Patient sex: F
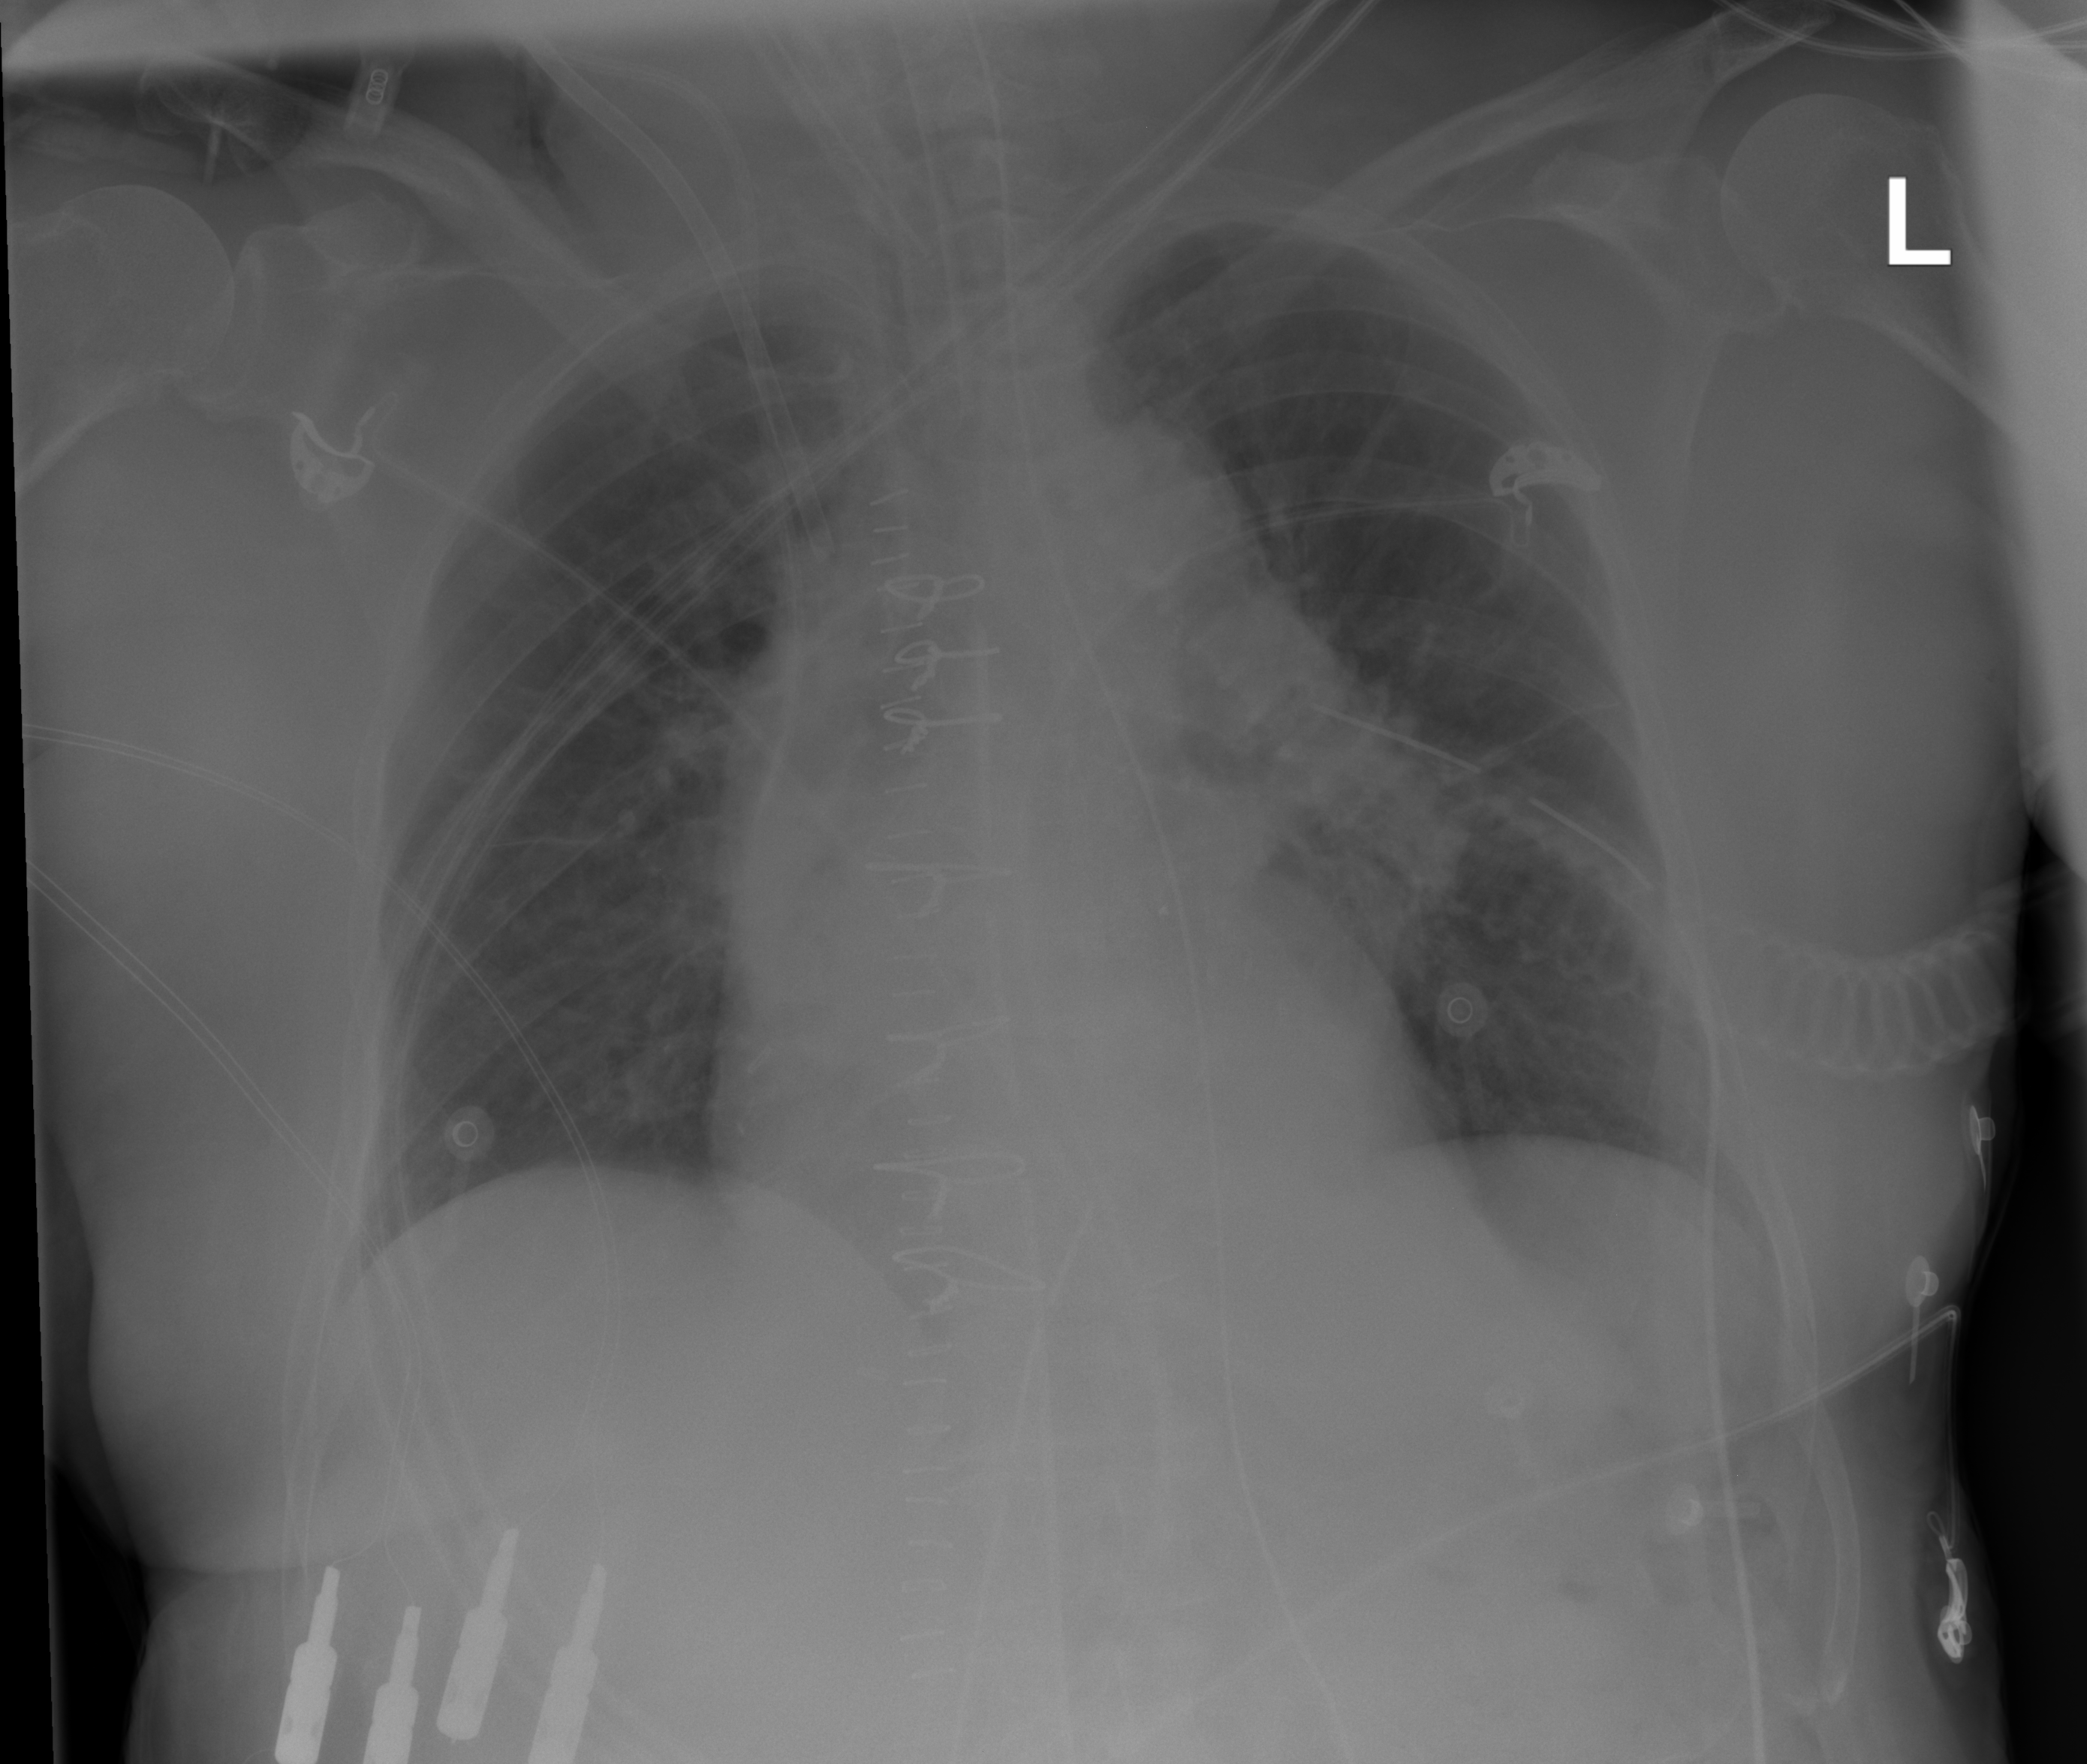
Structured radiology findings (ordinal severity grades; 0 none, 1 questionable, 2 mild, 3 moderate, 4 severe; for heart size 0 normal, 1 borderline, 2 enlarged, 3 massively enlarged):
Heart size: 1
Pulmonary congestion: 0
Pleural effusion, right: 0
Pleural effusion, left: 0
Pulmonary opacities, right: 0
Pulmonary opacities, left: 0
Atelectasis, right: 0
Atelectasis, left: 0